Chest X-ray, AP view. Patient: 68 years old, sex F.
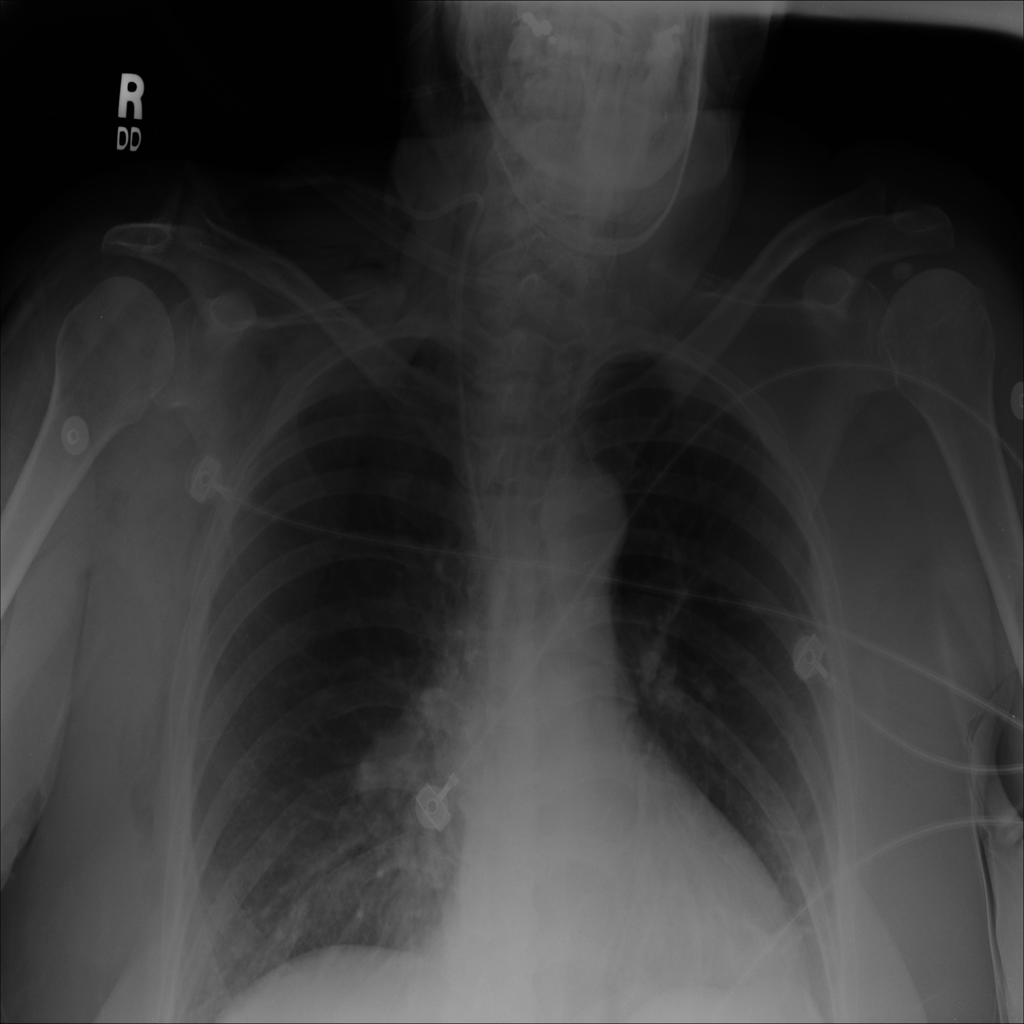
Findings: No Finding